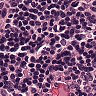
Metastatic tissue present: no